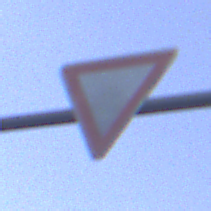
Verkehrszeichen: VorfahrtGewaehren
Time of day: SunriseSunset
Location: Outdoor (Suburban)
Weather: PartlyCloudy
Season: NotSpecified
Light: Natural